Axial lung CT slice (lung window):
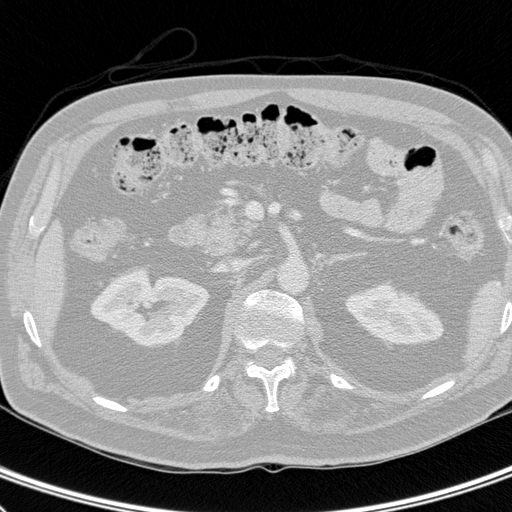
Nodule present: no